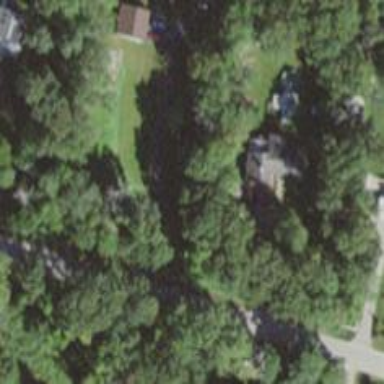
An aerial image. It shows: Residential driveway.